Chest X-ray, AP view. Patient: 51 years old, sex M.
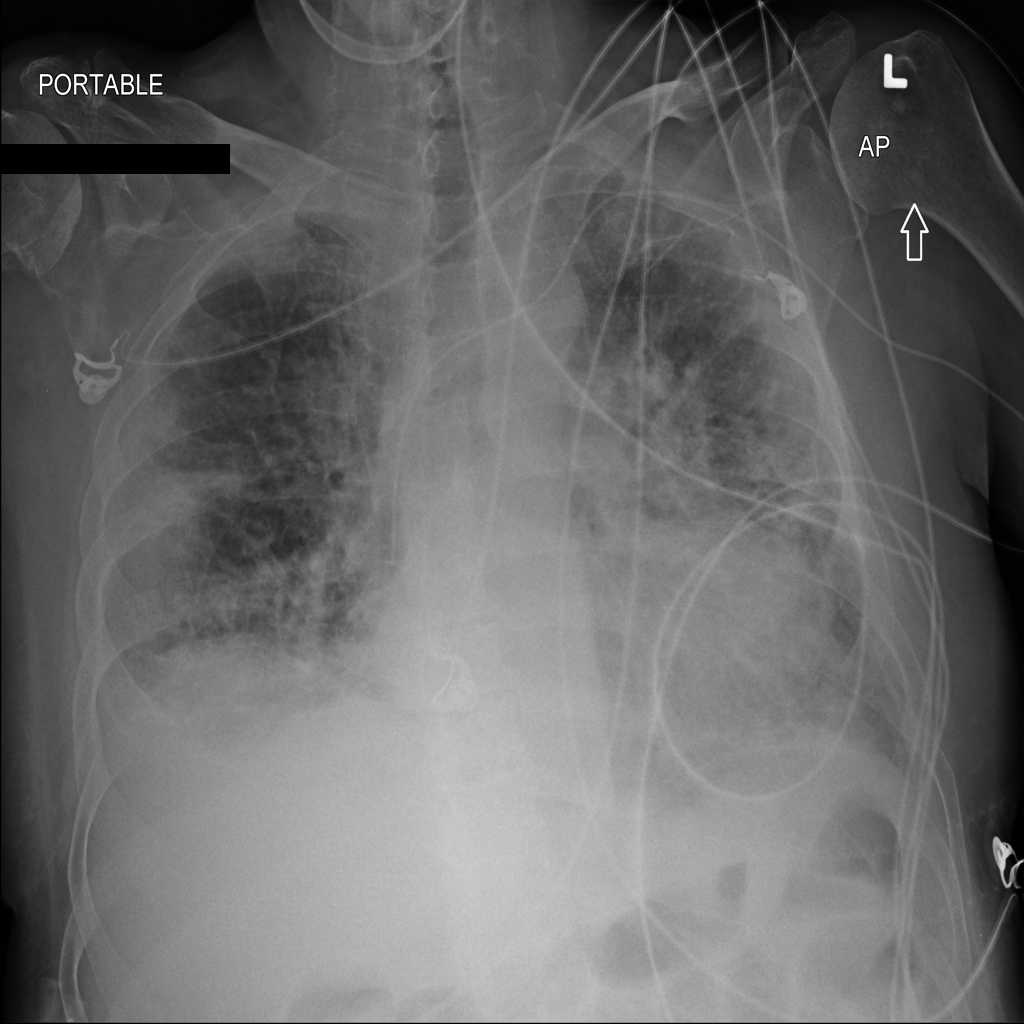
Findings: Infiltration, Pleural_Thickening